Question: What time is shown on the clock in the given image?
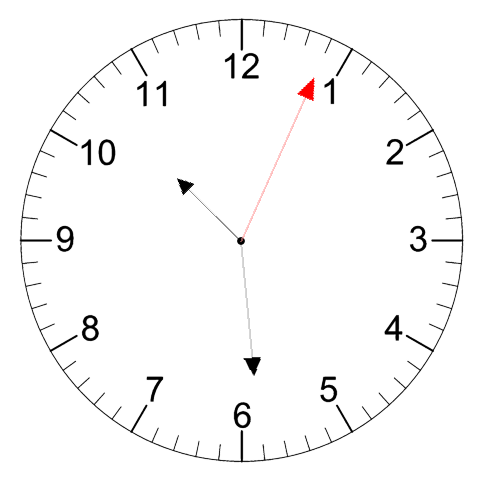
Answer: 10:29:04